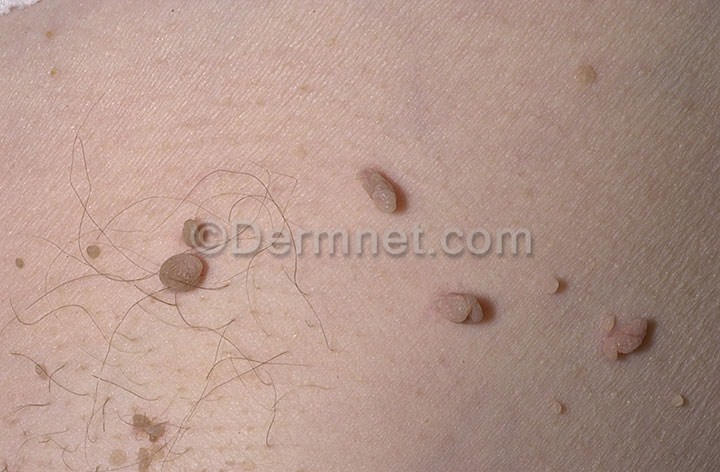
Disease: Seborrheic Keratoses and other Benign Tumors